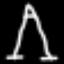
Label: The Eiffel Tower